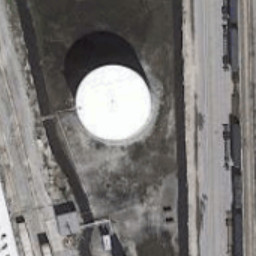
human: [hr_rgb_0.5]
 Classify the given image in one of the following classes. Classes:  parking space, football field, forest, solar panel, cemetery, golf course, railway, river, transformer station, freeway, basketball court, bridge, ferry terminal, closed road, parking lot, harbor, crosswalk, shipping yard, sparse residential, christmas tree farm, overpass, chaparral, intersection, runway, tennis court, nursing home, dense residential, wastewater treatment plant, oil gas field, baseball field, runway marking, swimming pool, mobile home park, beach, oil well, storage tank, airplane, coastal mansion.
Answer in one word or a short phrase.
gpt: storage tank